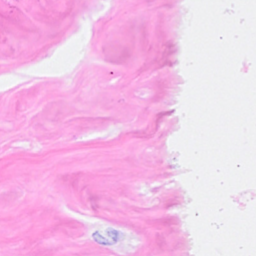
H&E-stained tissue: Breast